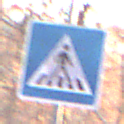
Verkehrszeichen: FussgaengerueberwegLinks
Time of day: SunriseSunset
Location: Outdoor (Nature)
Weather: Clear
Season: Autumn
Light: Natural